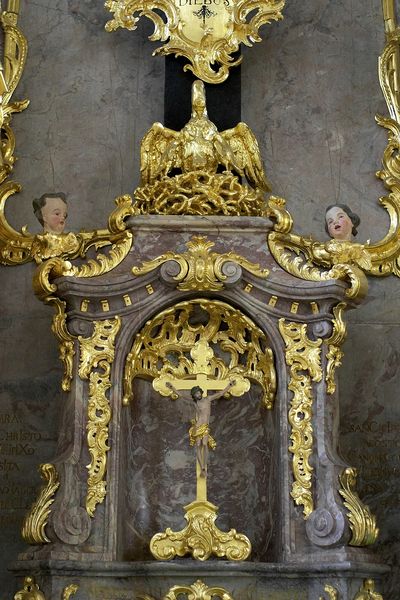
Titel: St. Peter in Mainz
Künstler: Johann Valentin Thomann
Standort: Mainz (EU - D - RP)
Schlagwörter: adler, flügel, kopf, lendenschurz, vogel, weiß, köpfe, marmor, mund, schmuck, malerei, barock, gesicht, sockel, taube, innenraum, kirche, figur, gold, haare, krone, locken, rosa, engel, relief, detail, verzierung, stuck, foto, nische, vergoldet, kreuz, text, worte, altar, girlanden, halbrund, voluten, christus, jesus, kreuzigung, dornen, nest, kapelle, kruzifix, heiliger, volute, altra, fresko, schnecken, putten, sakral, dornenkrone, vergoldung, wort, geist, latein, tabernakel, gekreuzigter, passion, dorn, engelskopf, engelsköpfe, trinität, hl. geist, bakrock